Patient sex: F
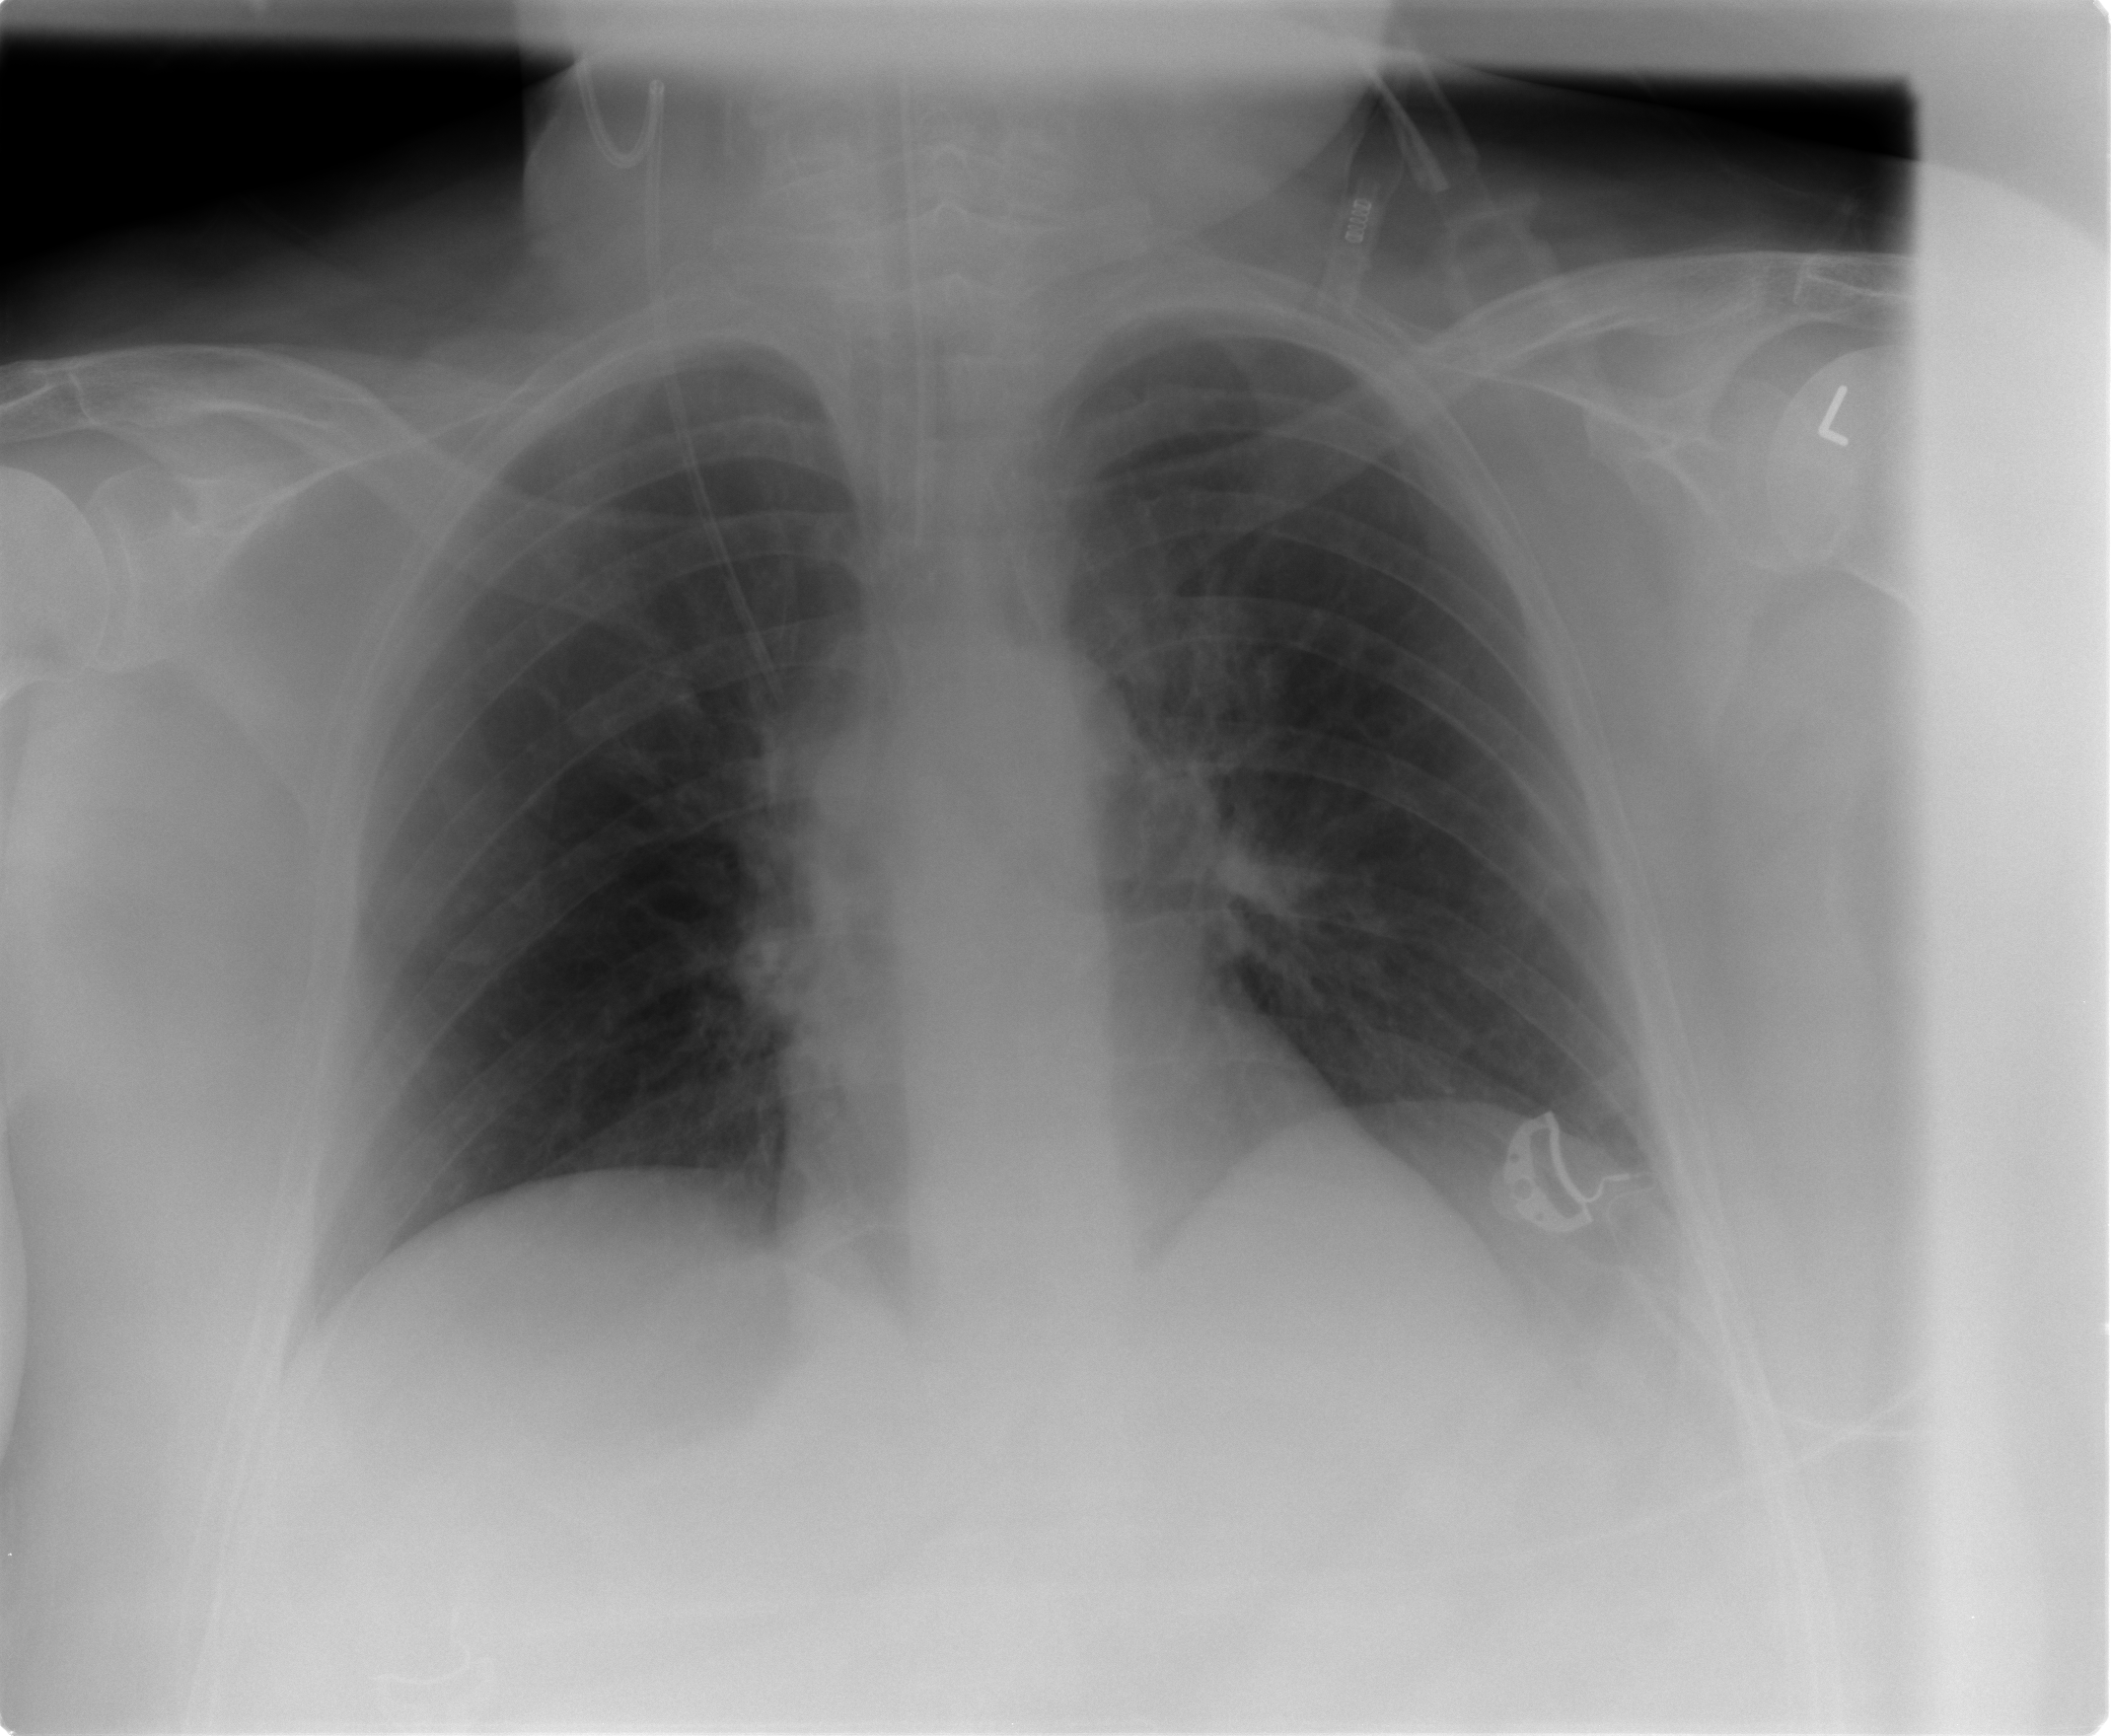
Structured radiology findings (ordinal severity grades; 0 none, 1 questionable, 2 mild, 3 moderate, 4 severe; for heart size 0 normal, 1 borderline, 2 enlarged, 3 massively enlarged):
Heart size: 2
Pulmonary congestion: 2
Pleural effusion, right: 0
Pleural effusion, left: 2
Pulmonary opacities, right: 0
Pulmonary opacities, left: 0
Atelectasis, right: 2
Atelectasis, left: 1